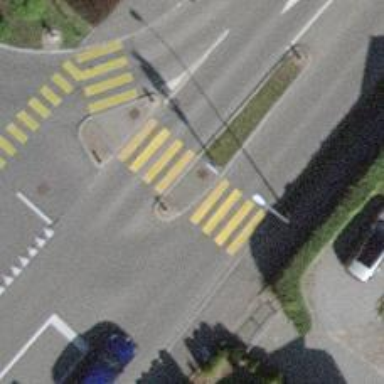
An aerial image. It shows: Uncontrolled zebra crossing with island. The crossing is marked with zebra stripes.